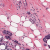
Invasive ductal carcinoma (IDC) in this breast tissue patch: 1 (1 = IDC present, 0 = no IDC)